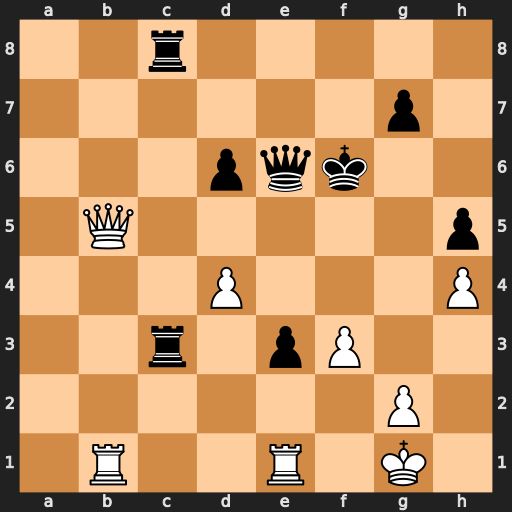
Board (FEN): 2r5/6p1/3pqk2/1Q5p/3P3P/2r1pP2/6P1/1R2R1K1
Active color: w
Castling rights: -
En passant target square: -
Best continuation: Qg5+ Kf7 Rb7+